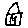
Label: house